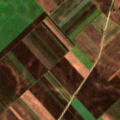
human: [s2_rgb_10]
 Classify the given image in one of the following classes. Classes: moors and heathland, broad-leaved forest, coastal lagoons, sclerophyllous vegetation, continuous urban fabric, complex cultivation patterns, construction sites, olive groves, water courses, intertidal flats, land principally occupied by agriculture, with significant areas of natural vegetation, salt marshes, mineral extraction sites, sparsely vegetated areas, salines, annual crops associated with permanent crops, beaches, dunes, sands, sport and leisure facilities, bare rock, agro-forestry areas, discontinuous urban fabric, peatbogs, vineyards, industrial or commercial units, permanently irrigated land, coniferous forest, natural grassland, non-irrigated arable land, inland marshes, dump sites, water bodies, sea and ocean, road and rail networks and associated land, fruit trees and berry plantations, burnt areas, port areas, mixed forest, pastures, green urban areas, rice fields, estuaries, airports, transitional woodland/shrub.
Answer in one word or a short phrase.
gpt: non-irrigated arable land